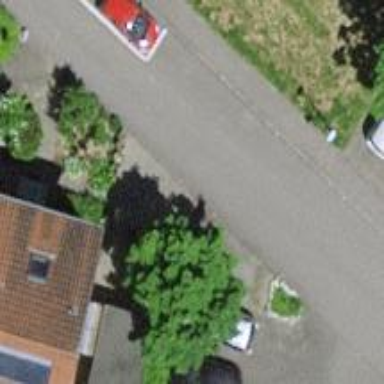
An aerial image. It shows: Living street.